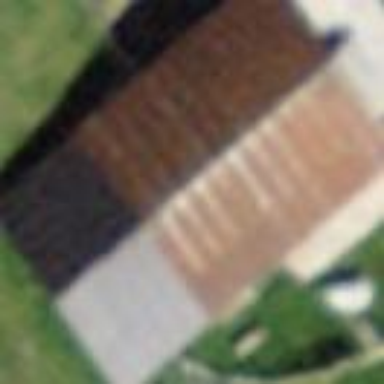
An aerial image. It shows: Cabin.